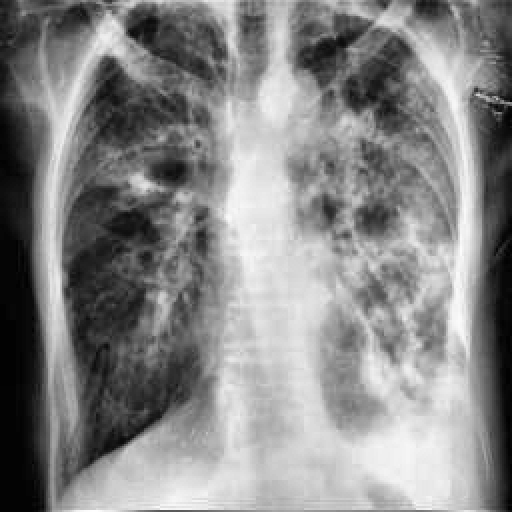
Finding: TUBERCULOSIS